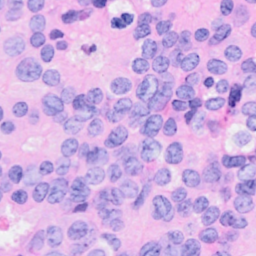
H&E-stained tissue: Breast